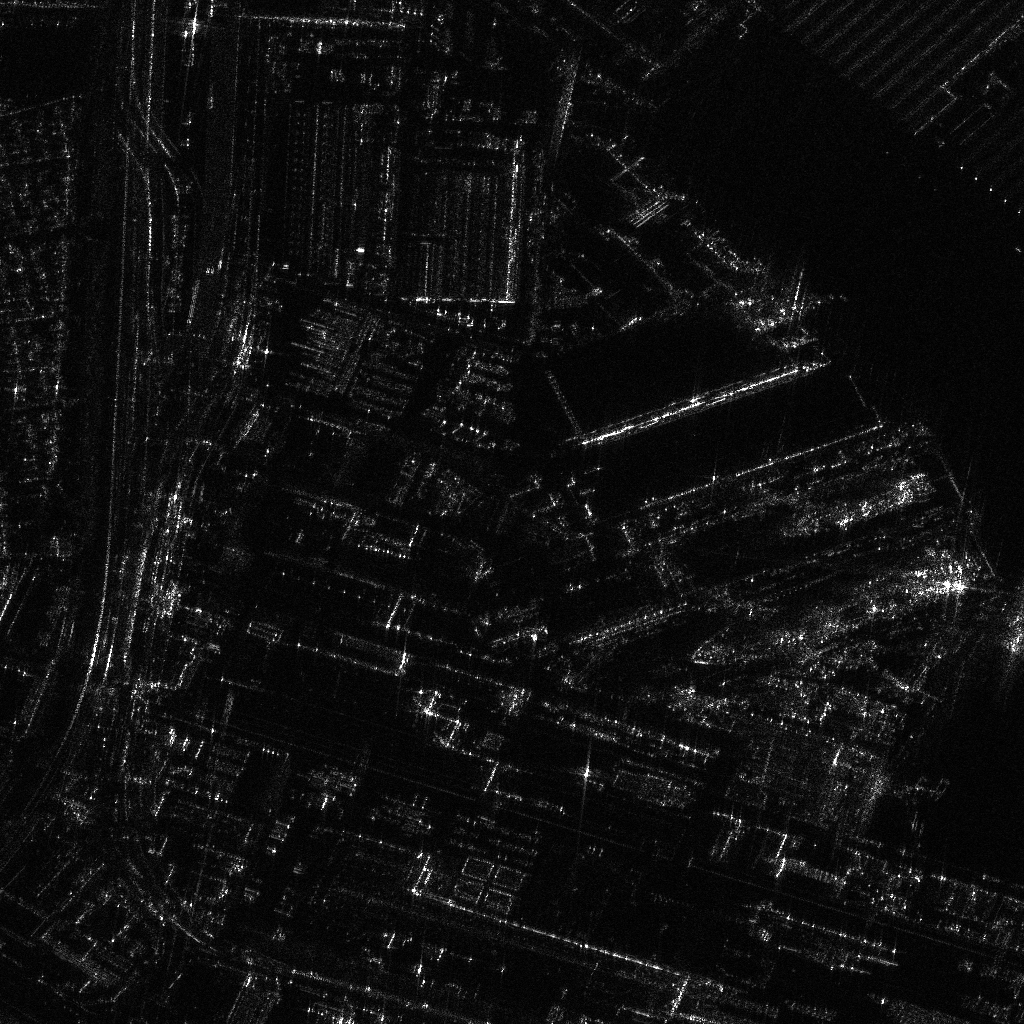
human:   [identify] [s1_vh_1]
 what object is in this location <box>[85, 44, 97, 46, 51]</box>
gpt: <ref>1 large container at the right</ref>